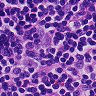
Metastatic tissue present: no